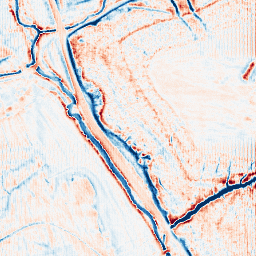
Category: edge_preserving
Decomposition family: anisotropic_diffusion
Decomposition parameters: iterations: 20
kappa: 50
gamma: 0.2
Upsampling method: fft_zeropad
Upsampling parameters: scale: 2
Upsampling scale: 2